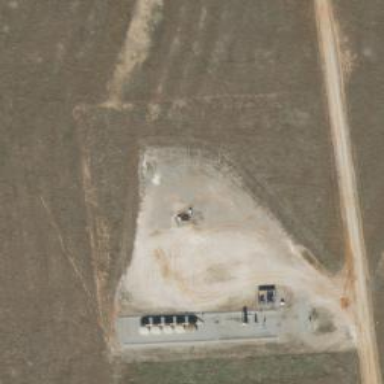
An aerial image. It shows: Petroleum well that is man-made.